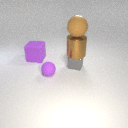
small gray metal cube below large brown rubber sphere